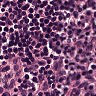
Metastatic tissue present: no